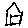
Label: house